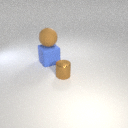
small brown metal cylinder in front of large blue rubber cube